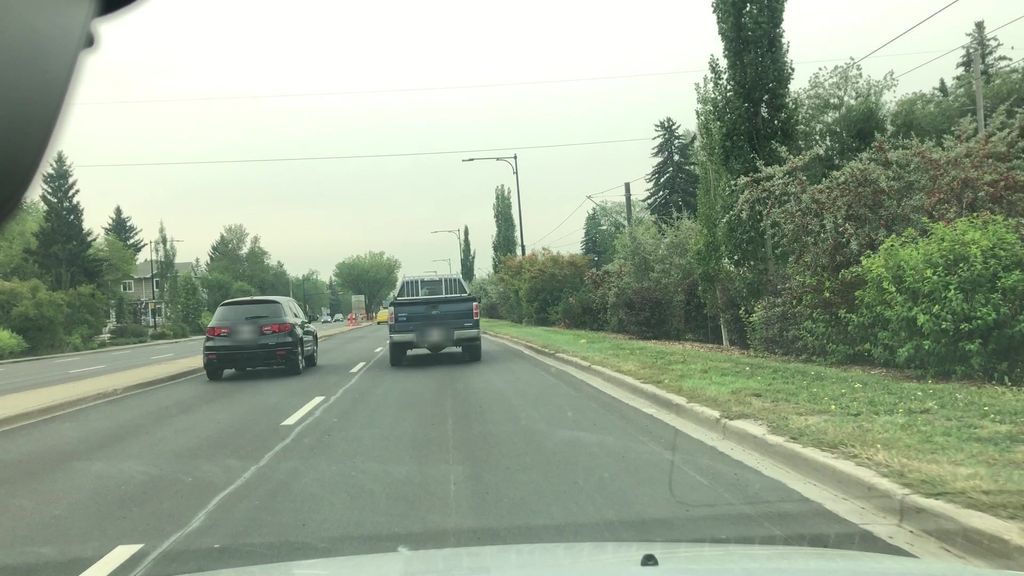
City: edmonton